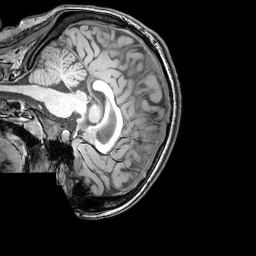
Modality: T1w
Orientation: sagittal
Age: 21
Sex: female
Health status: healthy
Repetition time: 0.081 s
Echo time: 0.037 s